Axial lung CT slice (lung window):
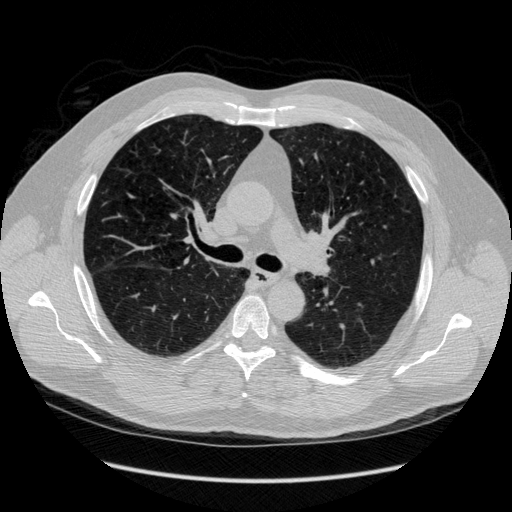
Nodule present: no